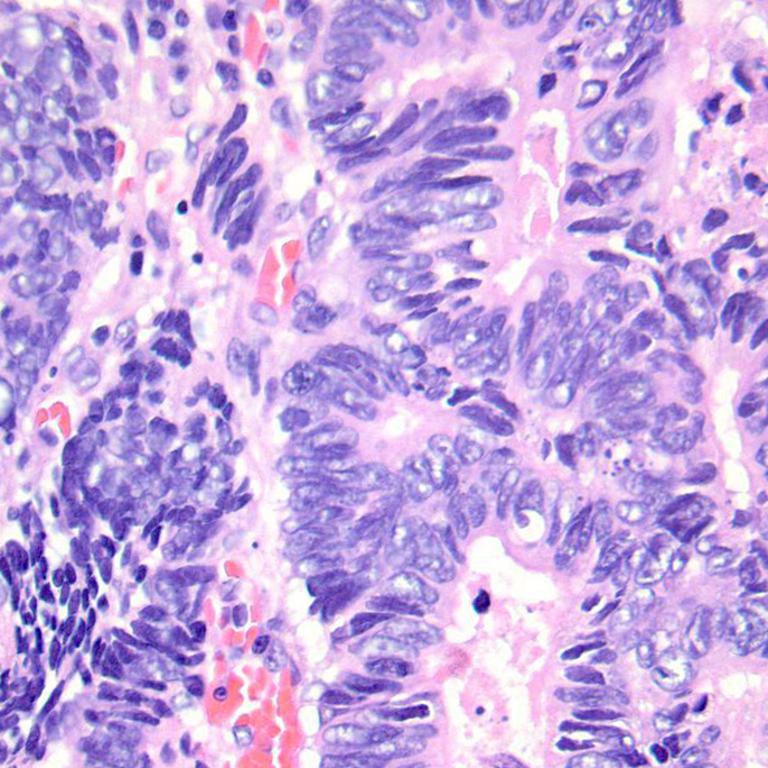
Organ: colon
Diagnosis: adenocarcinomas